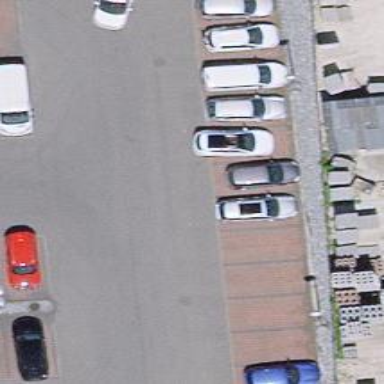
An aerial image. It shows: Parking aisle designated as service road.